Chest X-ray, PA view. Patient: 35 years old, sex M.
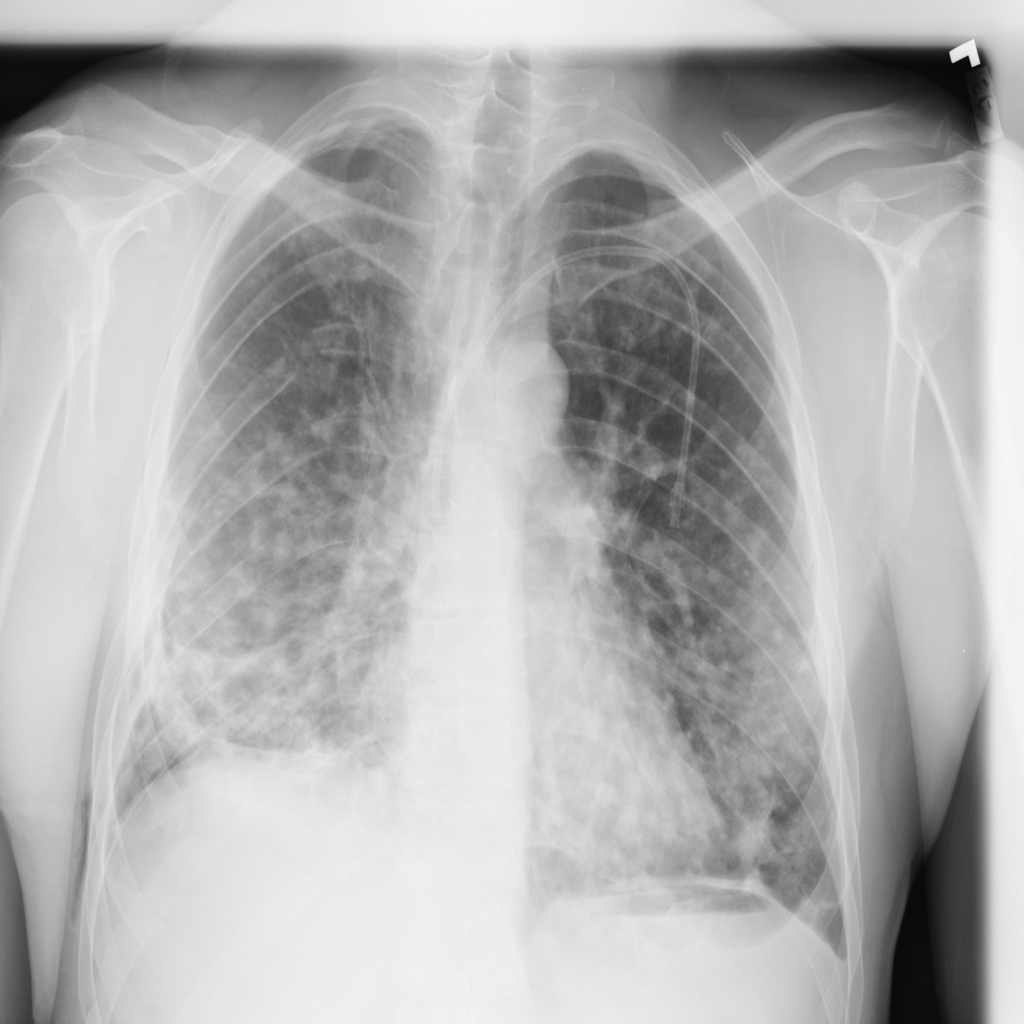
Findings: Emphysema, Infiltration, Nodule